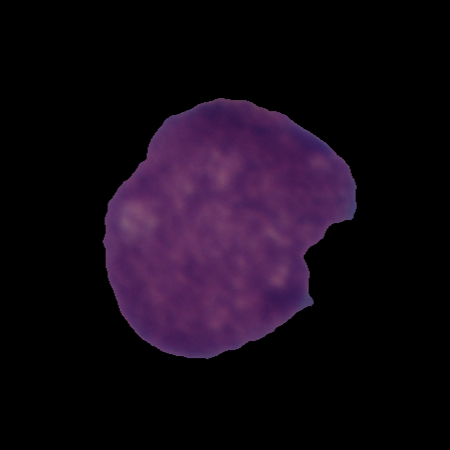
Label: cancer